Interaction volume radius: 10 \u00c5
Interaction volume height: 15 \u00c5
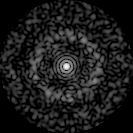
Disorder parameter: 0.8479